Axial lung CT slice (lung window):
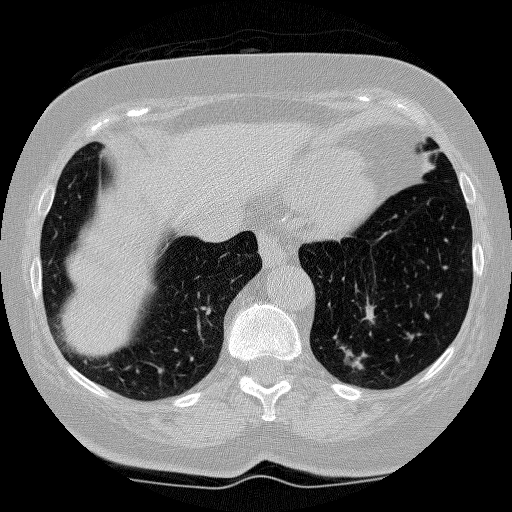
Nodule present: yes
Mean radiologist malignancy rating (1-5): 4.25